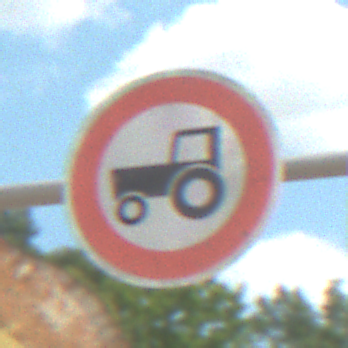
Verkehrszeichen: VerbotKraftfahrzeugeZuegeNichtSchneller25
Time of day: Midday
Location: Outdoor (Suburban)
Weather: PartlyCloudy
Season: NotSpecified
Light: Natural